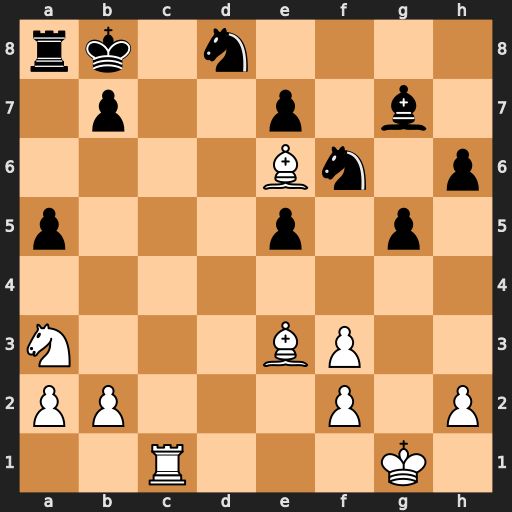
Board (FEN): rk1n4/1p2p1b1/4Bn1p/p3p1p1/8/N3BP2/PP3P1P/2R3K1
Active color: w
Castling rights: -
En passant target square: -
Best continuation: Rc8#